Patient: sex M, age 63
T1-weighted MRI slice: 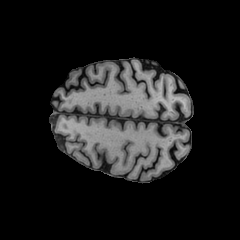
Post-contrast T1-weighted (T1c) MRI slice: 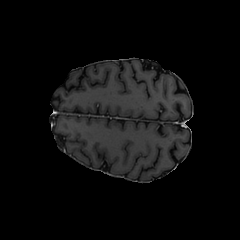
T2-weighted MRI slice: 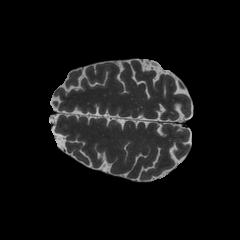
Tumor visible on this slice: no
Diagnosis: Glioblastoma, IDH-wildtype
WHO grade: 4